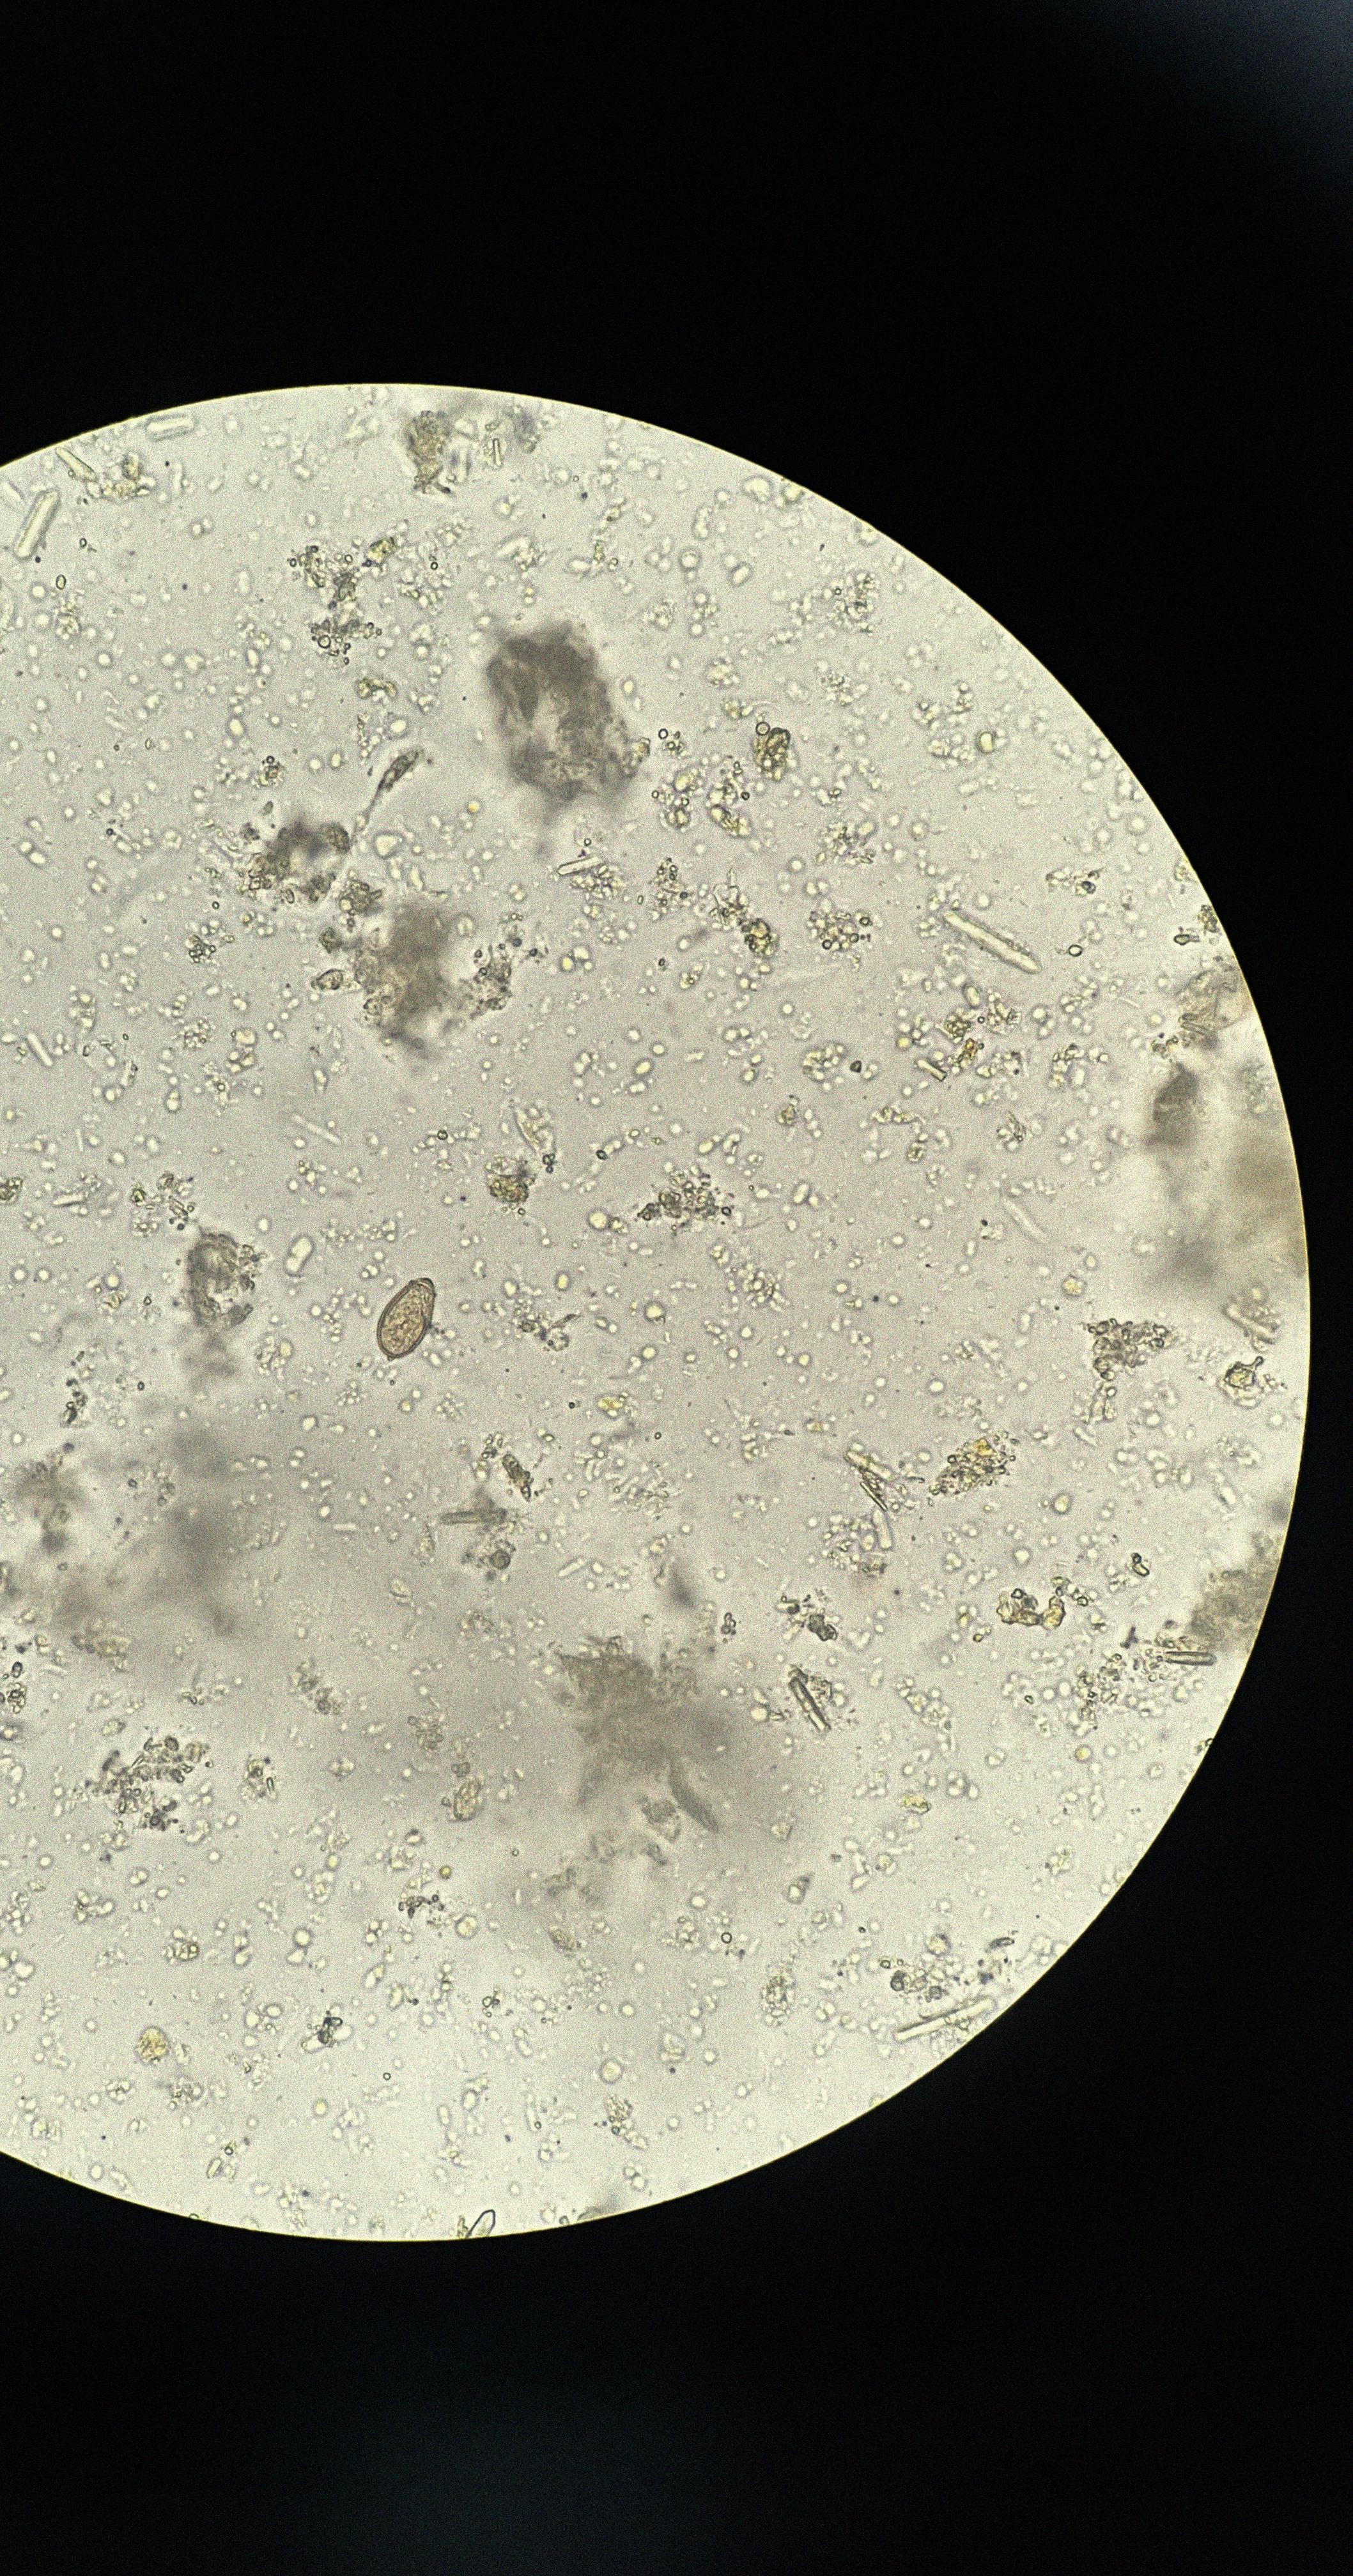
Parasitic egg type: Opisthorchis viverrine